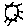
Label: sun